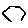
Label: hexagon